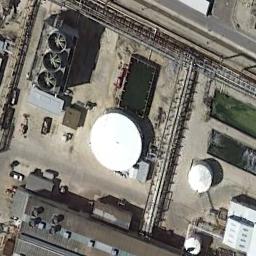
Label: storage tanks